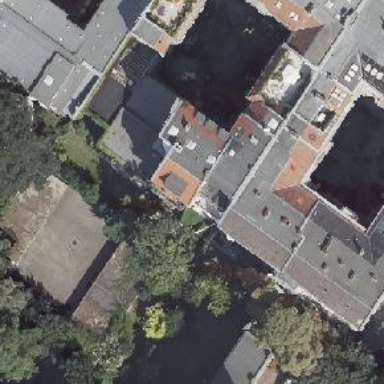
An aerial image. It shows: Building consisting of apartments.